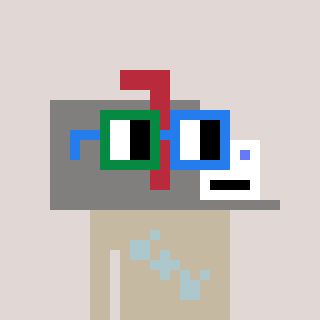
a pixel art character with square green and blue glasses, a mailbox-shaped head and a bege-colored body on a warm background